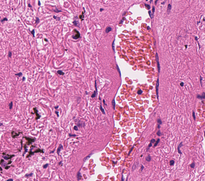
Tumor epithelial tissue: no
Tumor-associated stroma tissue: yes
Normal tissue: no